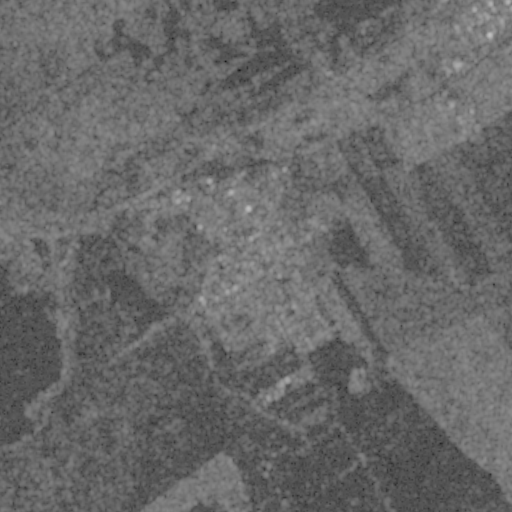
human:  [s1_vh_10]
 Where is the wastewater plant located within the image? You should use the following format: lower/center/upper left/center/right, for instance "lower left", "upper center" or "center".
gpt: The wastewater plant is located in the upper right of the image.
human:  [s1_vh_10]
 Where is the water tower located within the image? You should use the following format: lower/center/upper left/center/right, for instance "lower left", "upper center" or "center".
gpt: The water tower is located in the center of the image.
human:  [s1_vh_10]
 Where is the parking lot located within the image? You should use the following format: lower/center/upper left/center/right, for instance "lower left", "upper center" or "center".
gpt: There is no parking lot in the image.

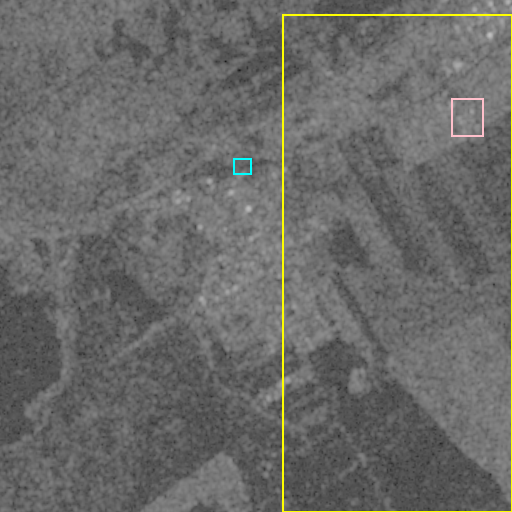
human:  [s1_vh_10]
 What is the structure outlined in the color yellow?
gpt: The structure outlined in yellow is a crop field.
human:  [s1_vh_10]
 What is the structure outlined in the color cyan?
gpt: The structure outlined in cyan is a park.
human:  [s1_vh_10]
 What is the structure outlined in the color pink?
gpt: The structure outlined in pink is a wastewater plant.
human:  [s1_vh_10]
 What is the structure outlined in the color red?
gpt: There is no red outline.